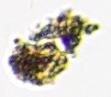
Label: Detritus